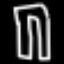
Label: pants